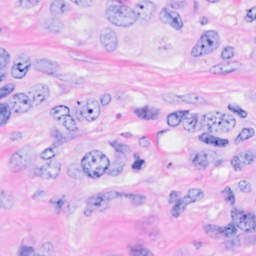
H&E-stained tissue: Breast